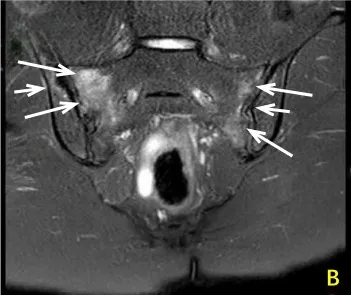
Changes in sacroiliac joint MRI images before and after treatment with sulfasalazine combined with saliduridine in patients with reactive arthritis. Before treatment (A, B) Bilateral sacroiliac joints showed irregular patchy slightly low signal intensity on T1-weighted images and slightly high signal intensity on T2-weighted images, with high signal intensity on fat-suppressed T2-weighted images indicating bone marrow edema. Local cortical bone blurring and narrowing of the joint space were observed, and the articular cartilage was indistinct.
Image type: radiology (mri)